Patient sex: M
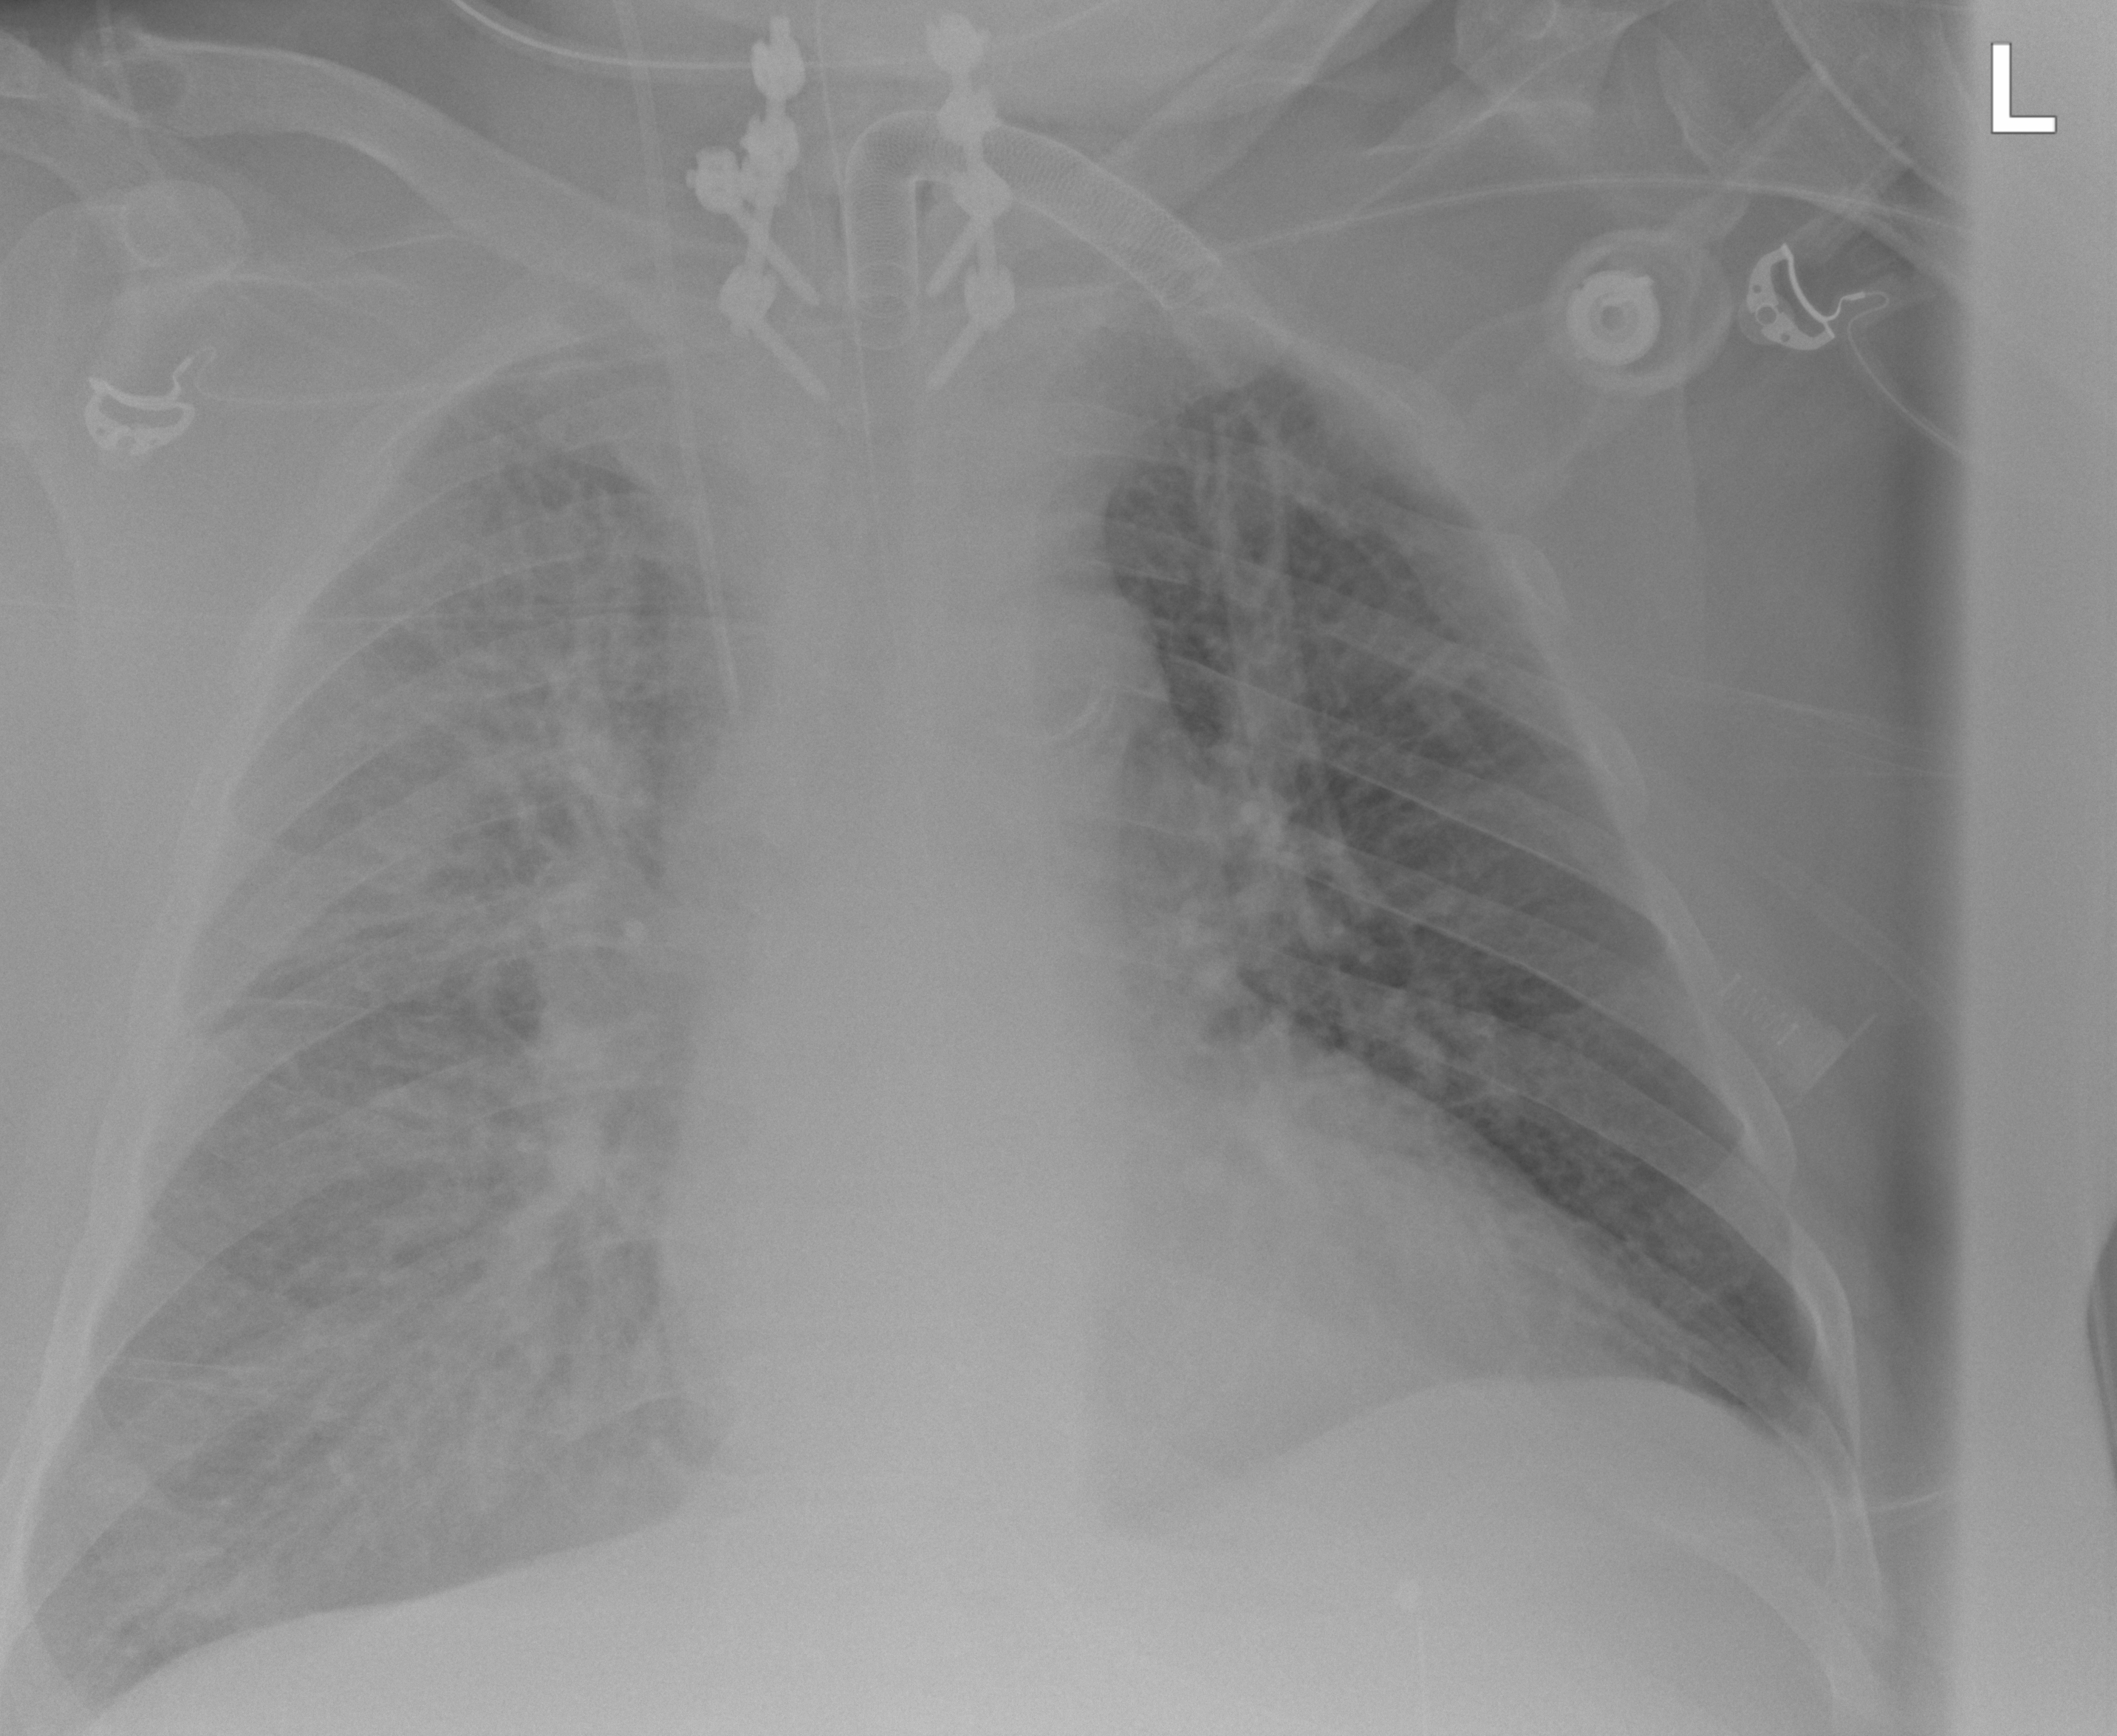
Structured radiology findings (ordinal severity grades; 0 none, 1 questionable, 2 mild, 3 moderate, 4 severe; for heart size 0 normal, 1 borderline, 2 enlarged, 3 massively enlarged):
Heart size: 2
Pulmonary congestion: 2
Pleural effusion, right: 2
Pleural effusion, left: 2
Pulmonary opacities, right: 2
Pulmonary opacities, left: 0
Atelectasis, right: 2
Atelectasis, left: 0